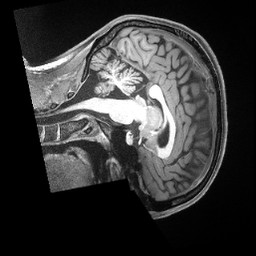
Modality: T1w
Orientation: sagittal
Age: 18
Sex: female
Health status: ill
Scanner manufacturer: siemens
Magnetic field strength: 3 T
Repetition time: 2.5 s
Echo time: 0.00181 s